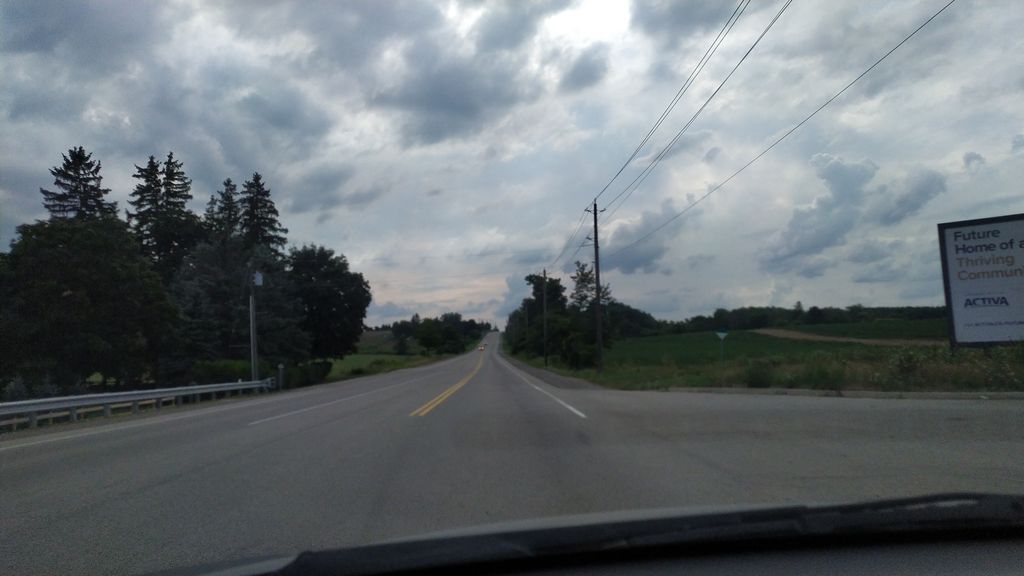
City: kitchener-waterloo